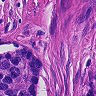
Metastatic tissue present: yes